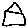
Label: house